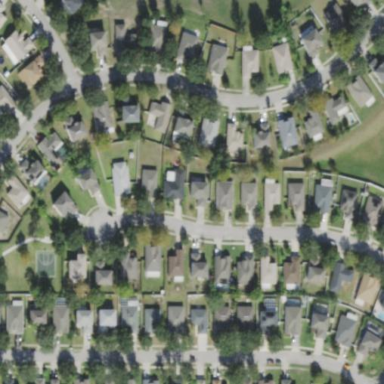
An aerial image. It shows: Residential road with sidewalks on both sides.